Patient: sex F, age 60
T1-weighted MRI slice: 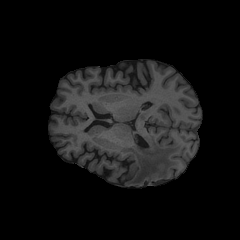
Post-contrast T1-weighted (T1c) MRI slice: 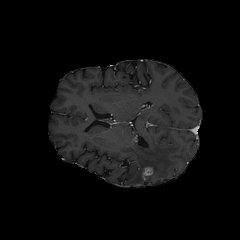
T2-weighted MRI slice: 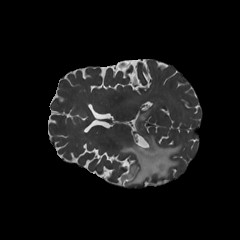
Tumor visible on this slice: yes
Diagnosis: Glioblastoma, IDH-wildtype
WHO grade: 4